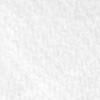
Label: no_change